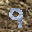
Label: 9